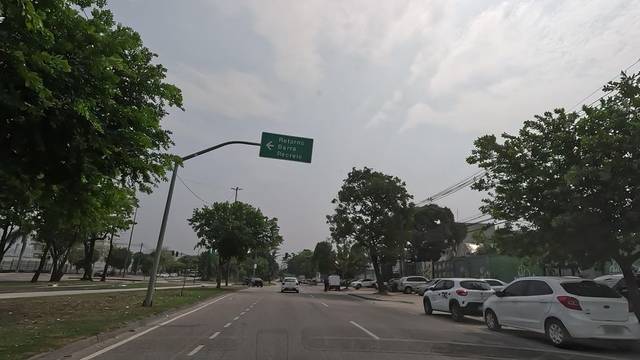
Region: Brazil
Coordinates: -22.945, -43.372